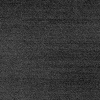
Atmospheric dust classification: dusty